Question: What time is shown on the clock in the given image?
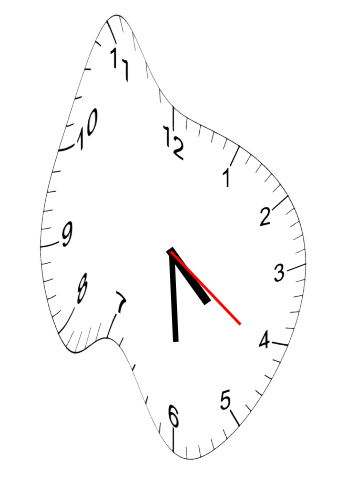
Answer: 04:29:21